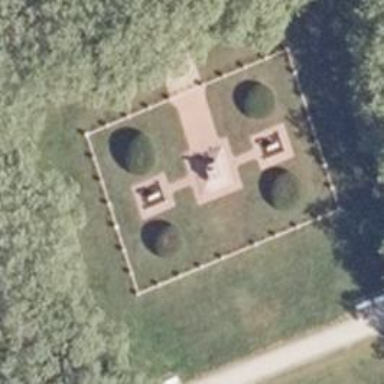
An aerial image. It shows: Historical war memorial.